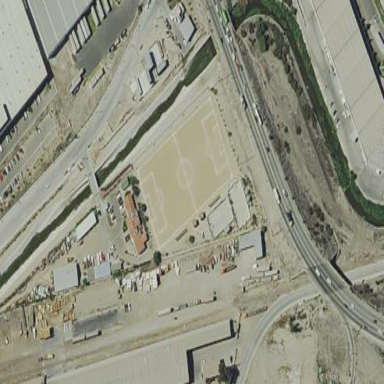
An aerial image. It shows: Soccer pitch for leisure land activities.